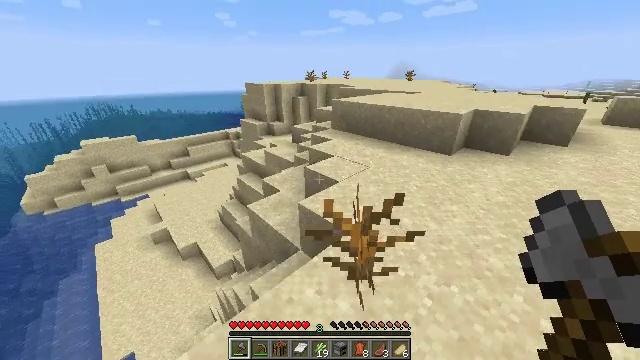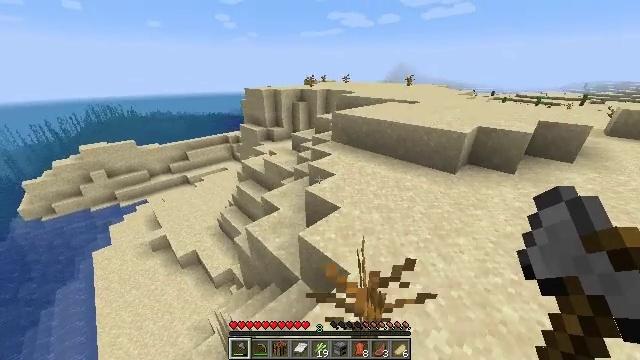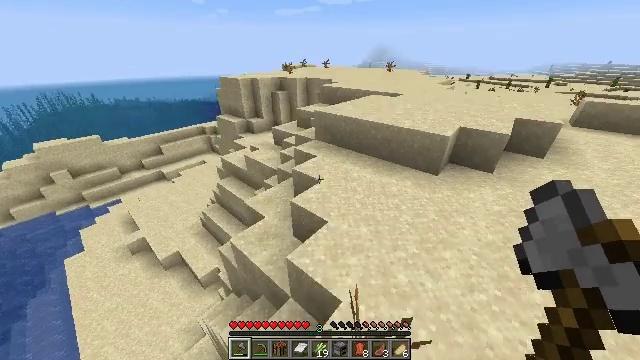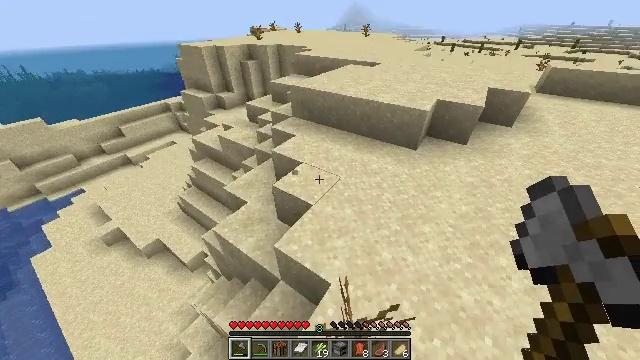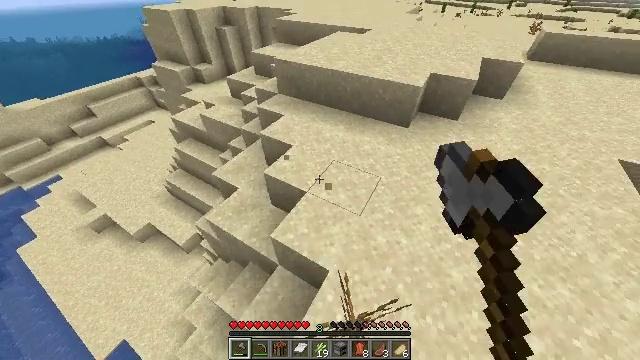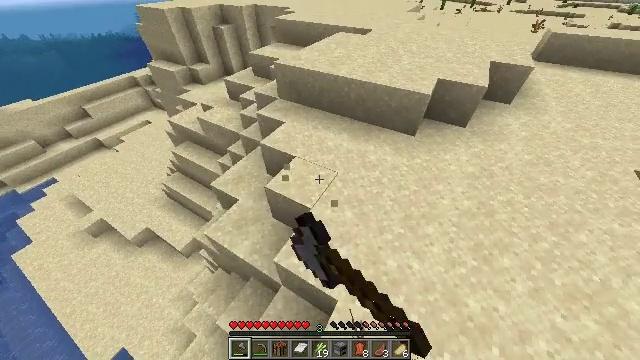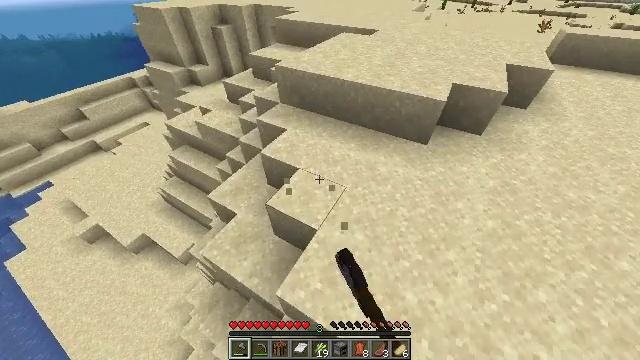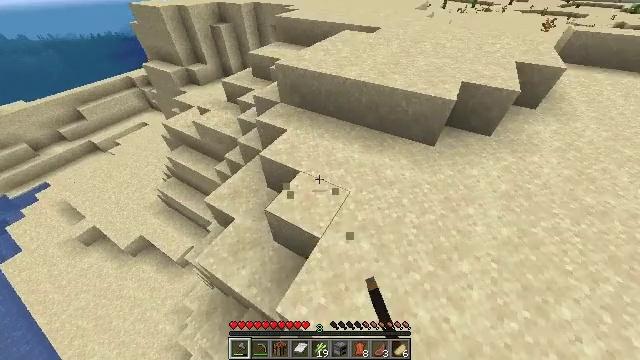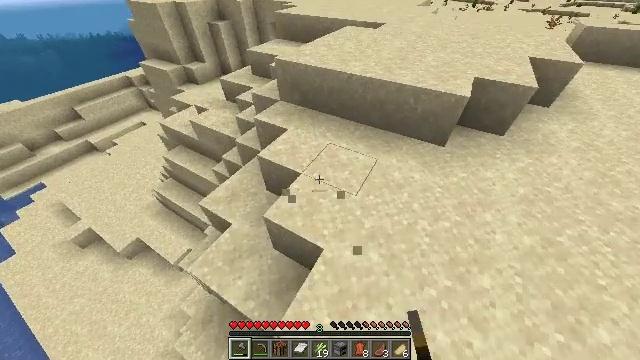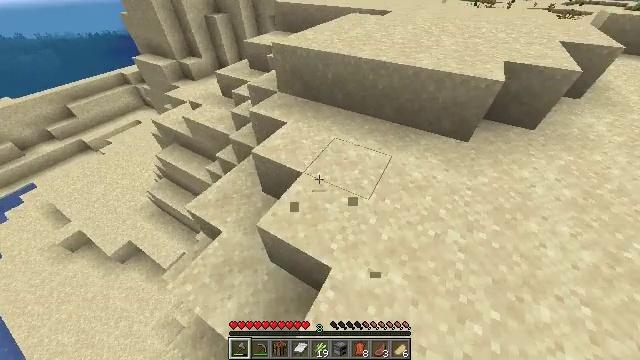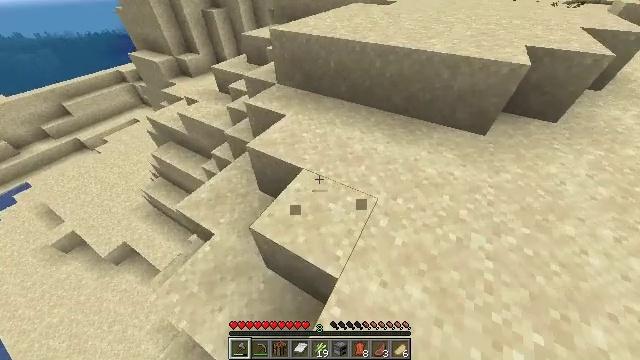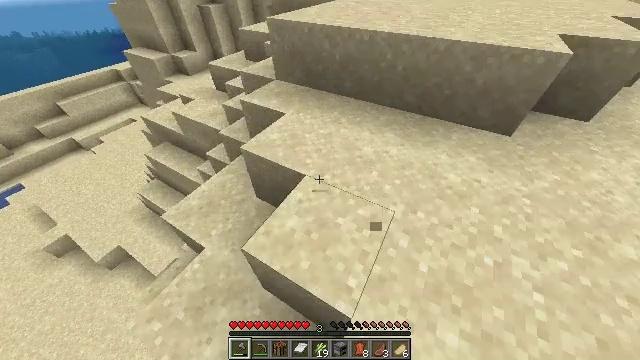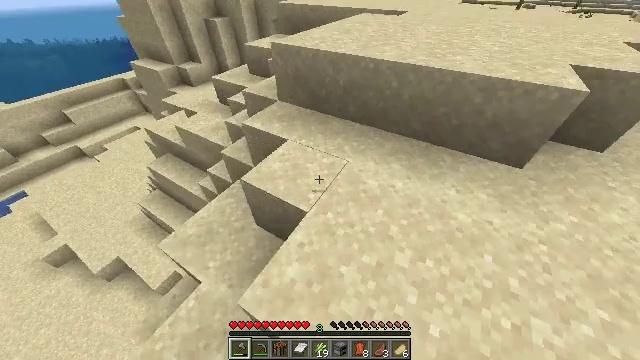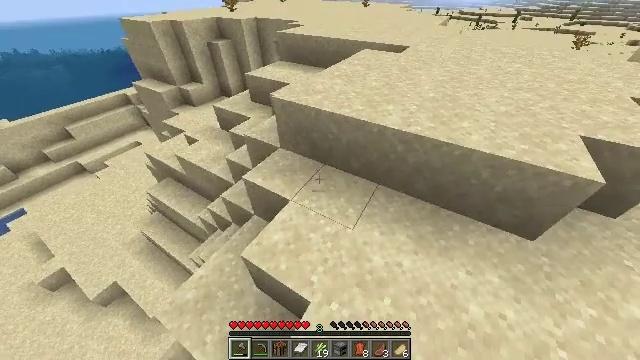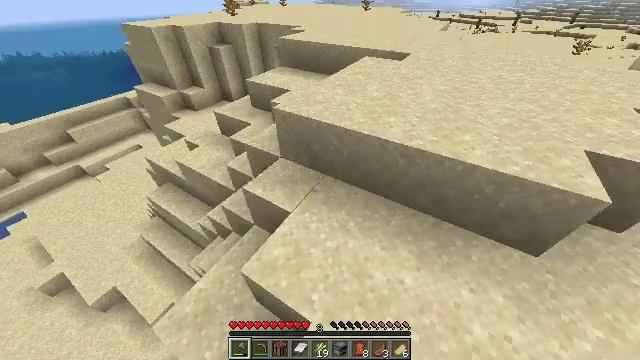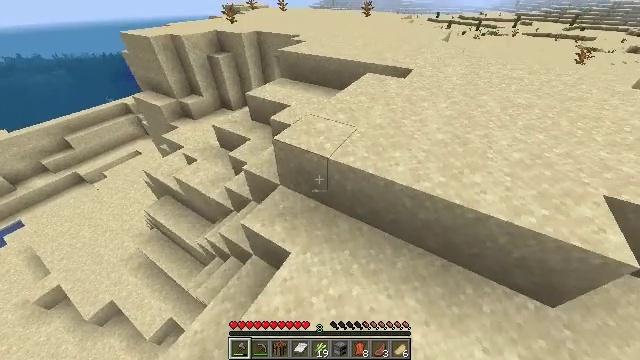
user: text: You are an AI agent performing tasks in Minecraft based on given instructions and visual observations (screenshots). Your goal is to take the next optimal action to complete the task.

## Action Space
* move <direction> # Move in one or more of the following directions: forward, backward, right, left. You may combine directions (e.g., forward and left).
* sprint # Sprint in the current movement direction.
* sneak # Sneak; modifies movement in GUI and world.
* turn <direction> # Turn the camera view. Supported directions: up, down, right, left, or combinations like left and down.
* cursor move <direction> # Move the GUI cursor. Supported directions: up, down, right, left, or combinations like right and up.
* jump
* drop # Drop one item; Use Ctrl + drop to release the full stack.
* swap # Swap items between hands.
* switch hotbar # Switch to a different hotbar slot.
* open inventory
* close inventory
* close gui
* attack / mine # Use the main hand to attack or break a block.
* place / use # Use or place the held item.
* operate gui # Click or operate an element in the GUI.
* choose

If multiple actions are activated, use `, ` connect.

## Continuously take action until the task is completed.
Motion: motion action
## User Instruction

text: Gather a dead bush.
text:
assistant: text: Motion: move forward, sprint, jump
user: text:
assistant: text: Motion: move forward, sprint, turn right and down, jump
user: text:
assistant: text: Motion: move forward, sprint, turn right and down, attack / mine, jump
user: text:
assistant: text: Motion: move forward, sprint, turn right and down, attack / mine, jump
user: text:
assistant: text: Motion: move forward, sprint, attack / mine, jump
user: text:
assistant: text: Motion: move forward, sprint, attack / mine, jump
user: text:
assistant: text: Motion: move forward, sprint, jump
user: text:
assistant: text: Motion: move forward, sprint, jump
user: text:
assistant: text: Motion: move forward, sprint, jump
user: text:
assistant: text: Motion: move forward, sprint, jump
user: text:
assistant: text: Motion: move forward, sprint, jump
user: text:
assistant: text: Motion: move forward, sprint, turn up, jump
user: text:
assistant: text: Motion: move forward, sprint, turn up, jump
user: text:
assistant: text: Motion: move forward, sprint, jump
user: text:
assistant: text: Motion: move forward, sprint, jump
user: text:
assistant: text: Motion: move forward, sprint, jump
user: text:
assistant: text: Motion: move forward, sprint, jump
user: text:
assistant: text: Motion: move forward, sprint, jump
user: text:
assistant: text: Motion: move forward, sprint, jump
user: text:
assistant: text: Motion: move forward, sprint, jump
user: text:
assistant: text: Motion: move forward, sprint, jump
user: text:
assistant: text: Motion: move forward, sprint, jump
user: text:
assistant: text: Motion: move forward, sprint, turn right and up, jump
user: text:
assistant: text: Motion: move forward, sprint, jump
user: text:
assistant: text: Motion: move forward, sprint, jump
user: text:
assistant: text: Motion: move forward, sprint, jump
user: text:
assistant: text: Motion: move forward, sprint, jump
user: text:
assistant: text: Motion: move forward, sprint, jump
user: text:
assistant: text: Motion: move forward, sprint, jump
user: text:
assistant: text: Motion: move forward, sprint, jump